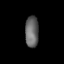
Tissue: lung
Cell type: Others
Senescence score: 0.2165
Nuclear area (px): 416
Mean DAPI intensity: 101.476